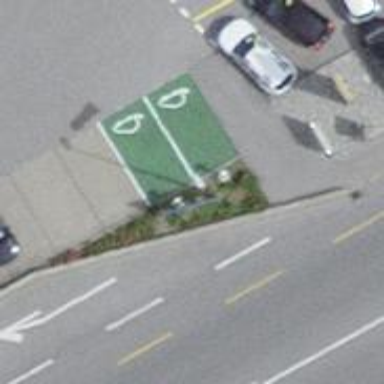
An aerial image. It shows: Charging station.